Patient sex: M
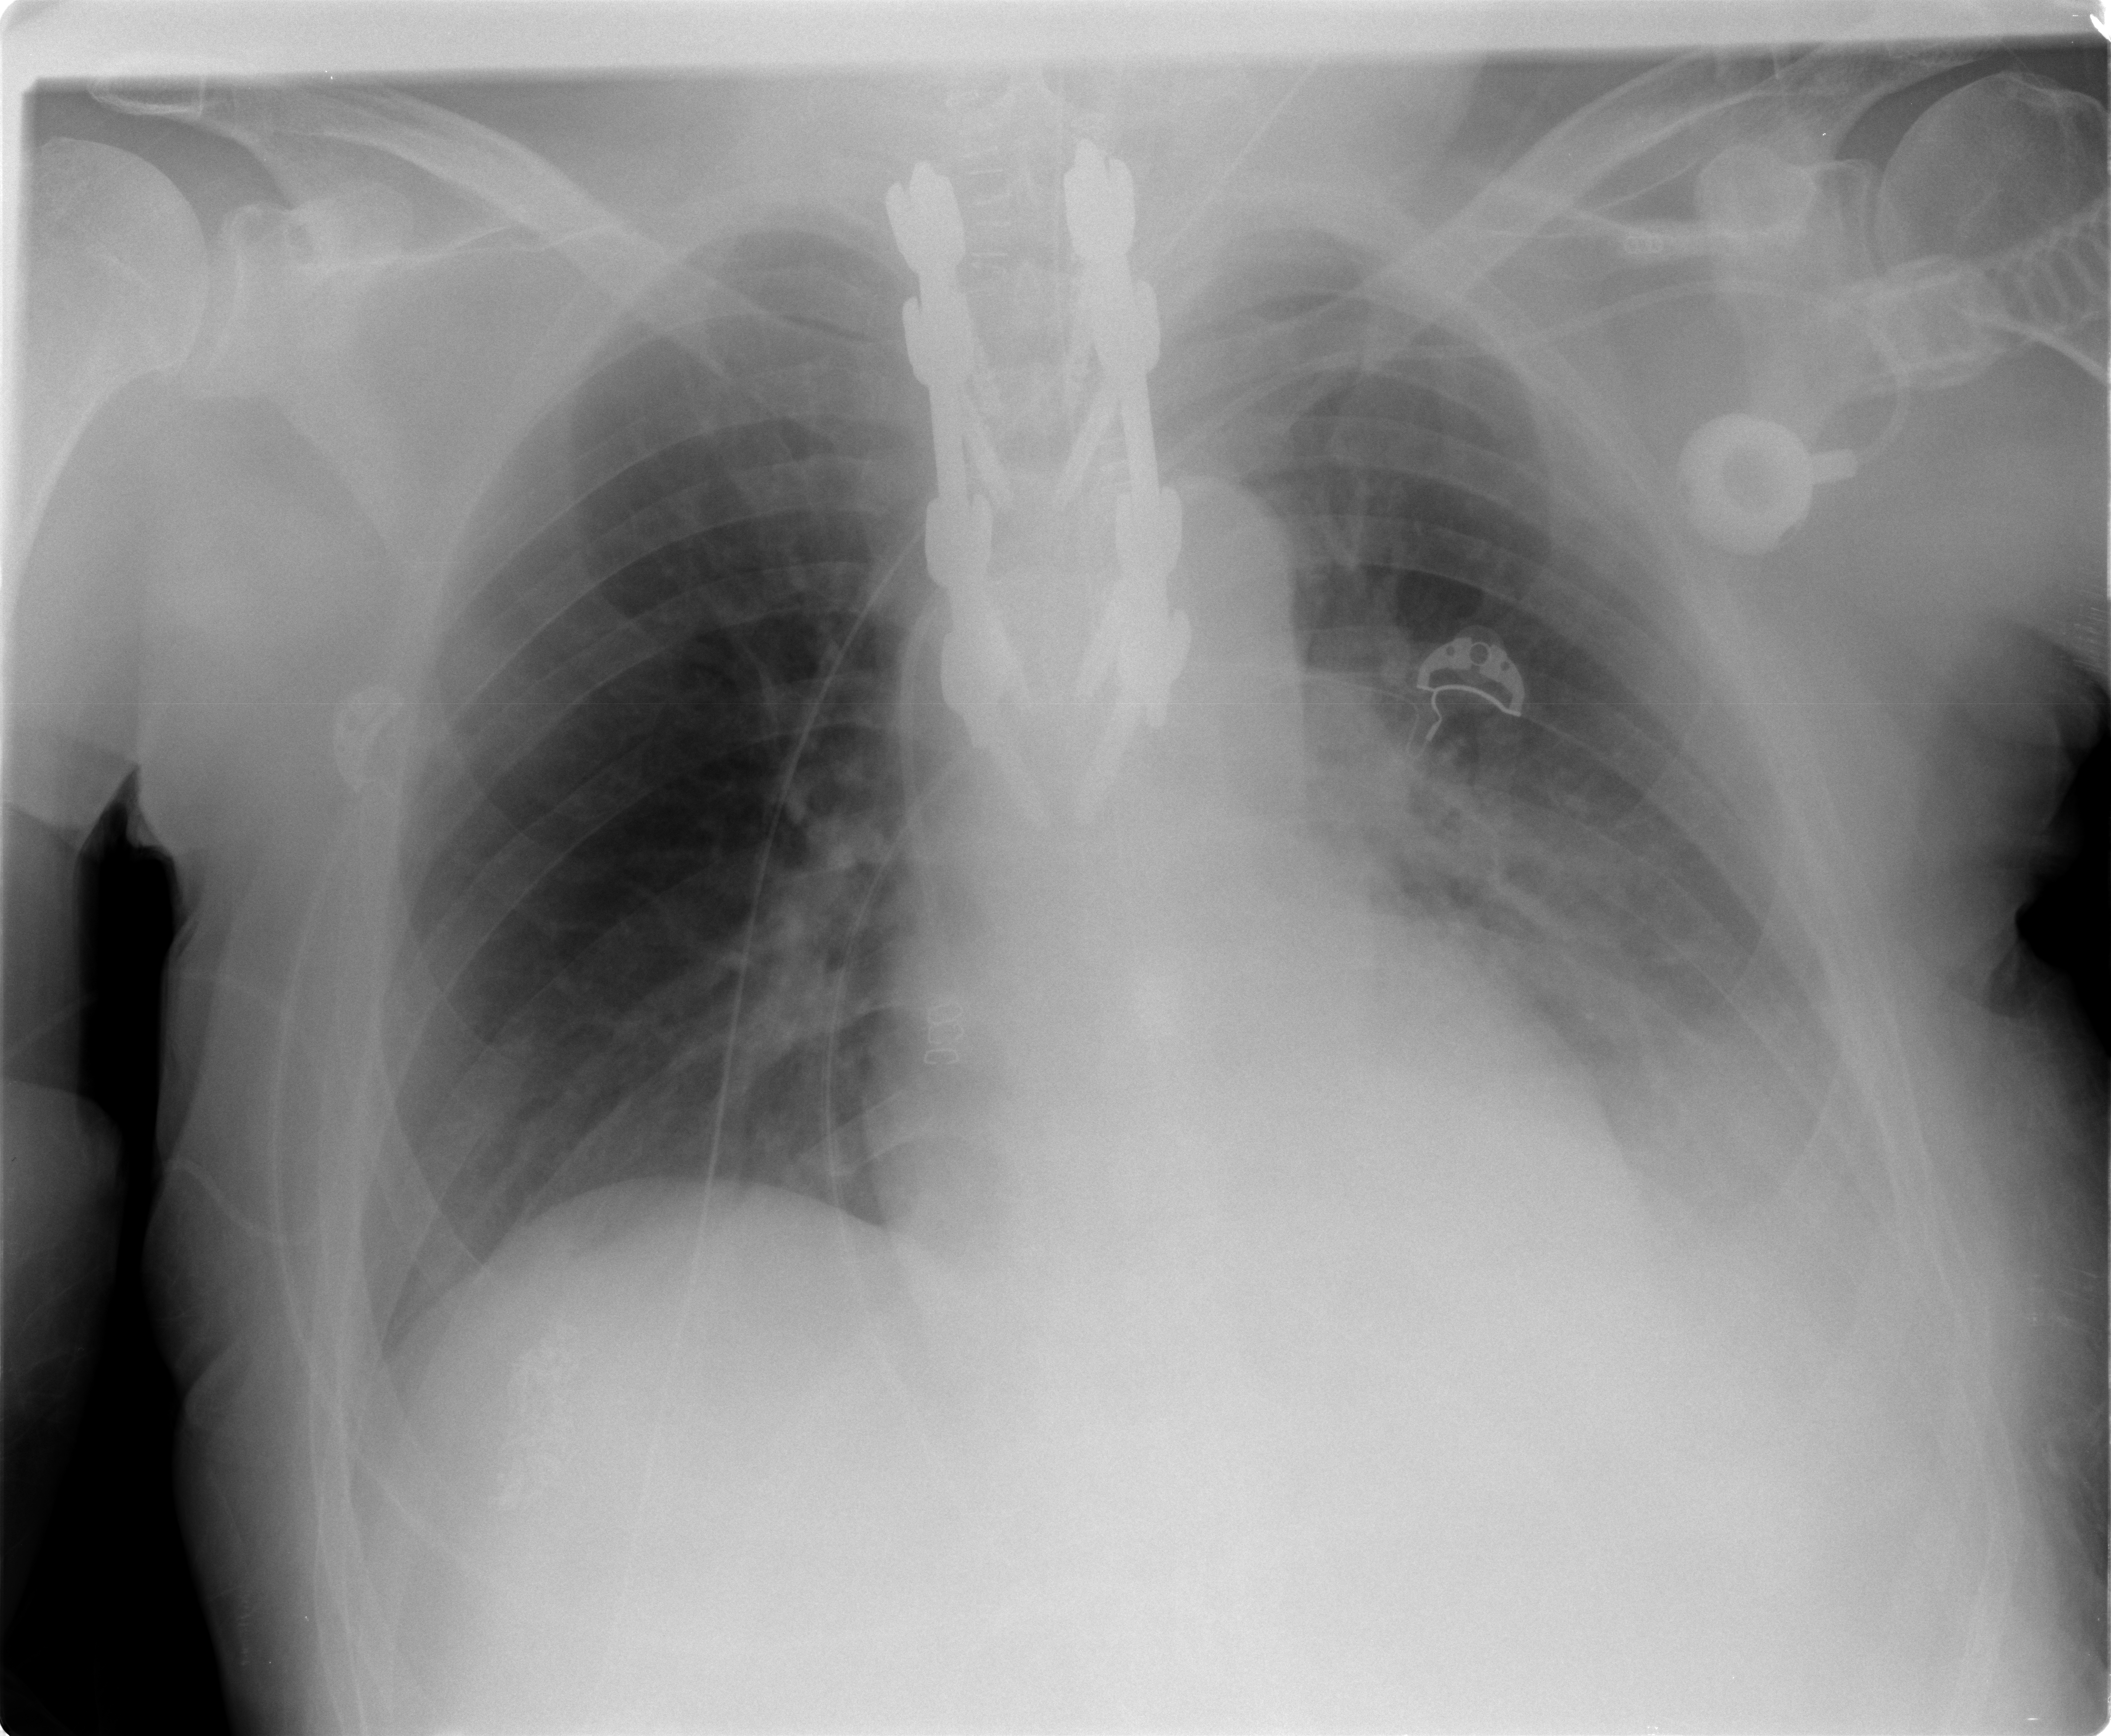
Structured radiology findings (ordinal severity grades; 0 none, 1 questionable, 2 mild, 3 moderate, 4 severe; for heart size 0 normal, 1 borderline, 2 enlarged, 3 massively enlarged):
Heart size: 2
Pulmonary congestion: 1
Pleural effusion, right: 0
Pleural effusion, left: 2
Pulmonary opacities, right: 0
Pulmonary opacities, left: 0
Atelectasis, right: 0
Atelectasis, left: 2